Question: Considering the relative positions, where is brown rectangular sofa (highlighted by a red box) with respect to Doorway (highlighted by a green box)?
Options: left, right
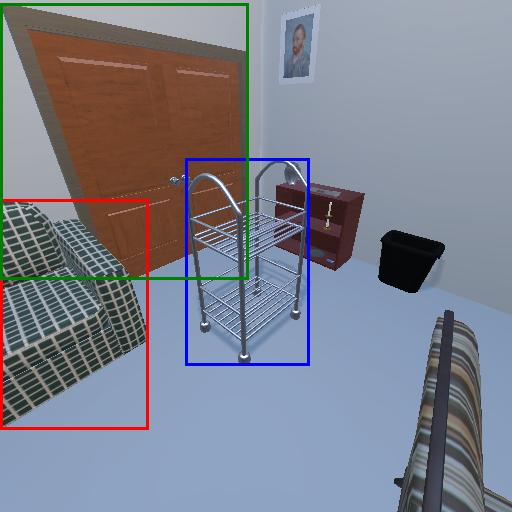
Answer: left